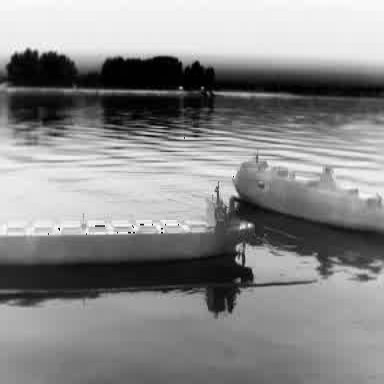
There is a liner in the infrared image.